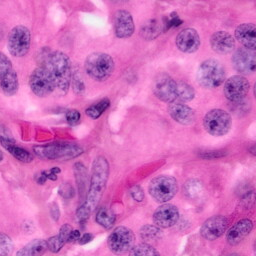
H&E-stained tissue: Pancreatic